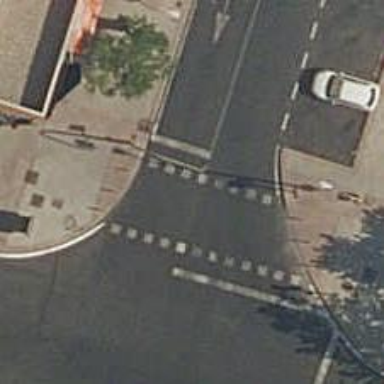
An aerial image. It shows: Road with traffic signals.